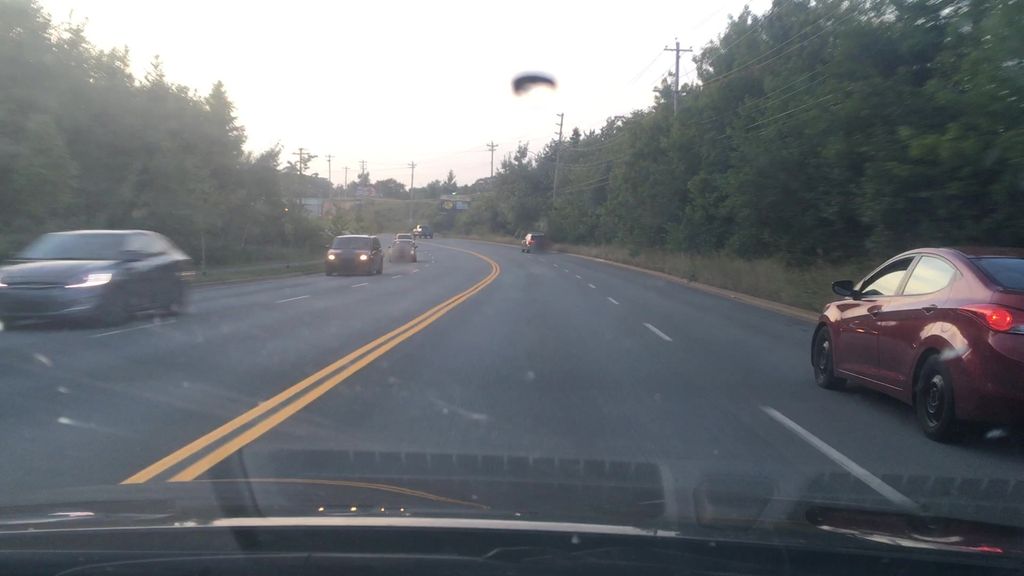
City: halifax